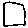
Label: square